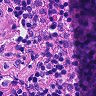
Metastatic tissue present: no